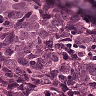
Metastatic tissue present: yes